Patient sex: F
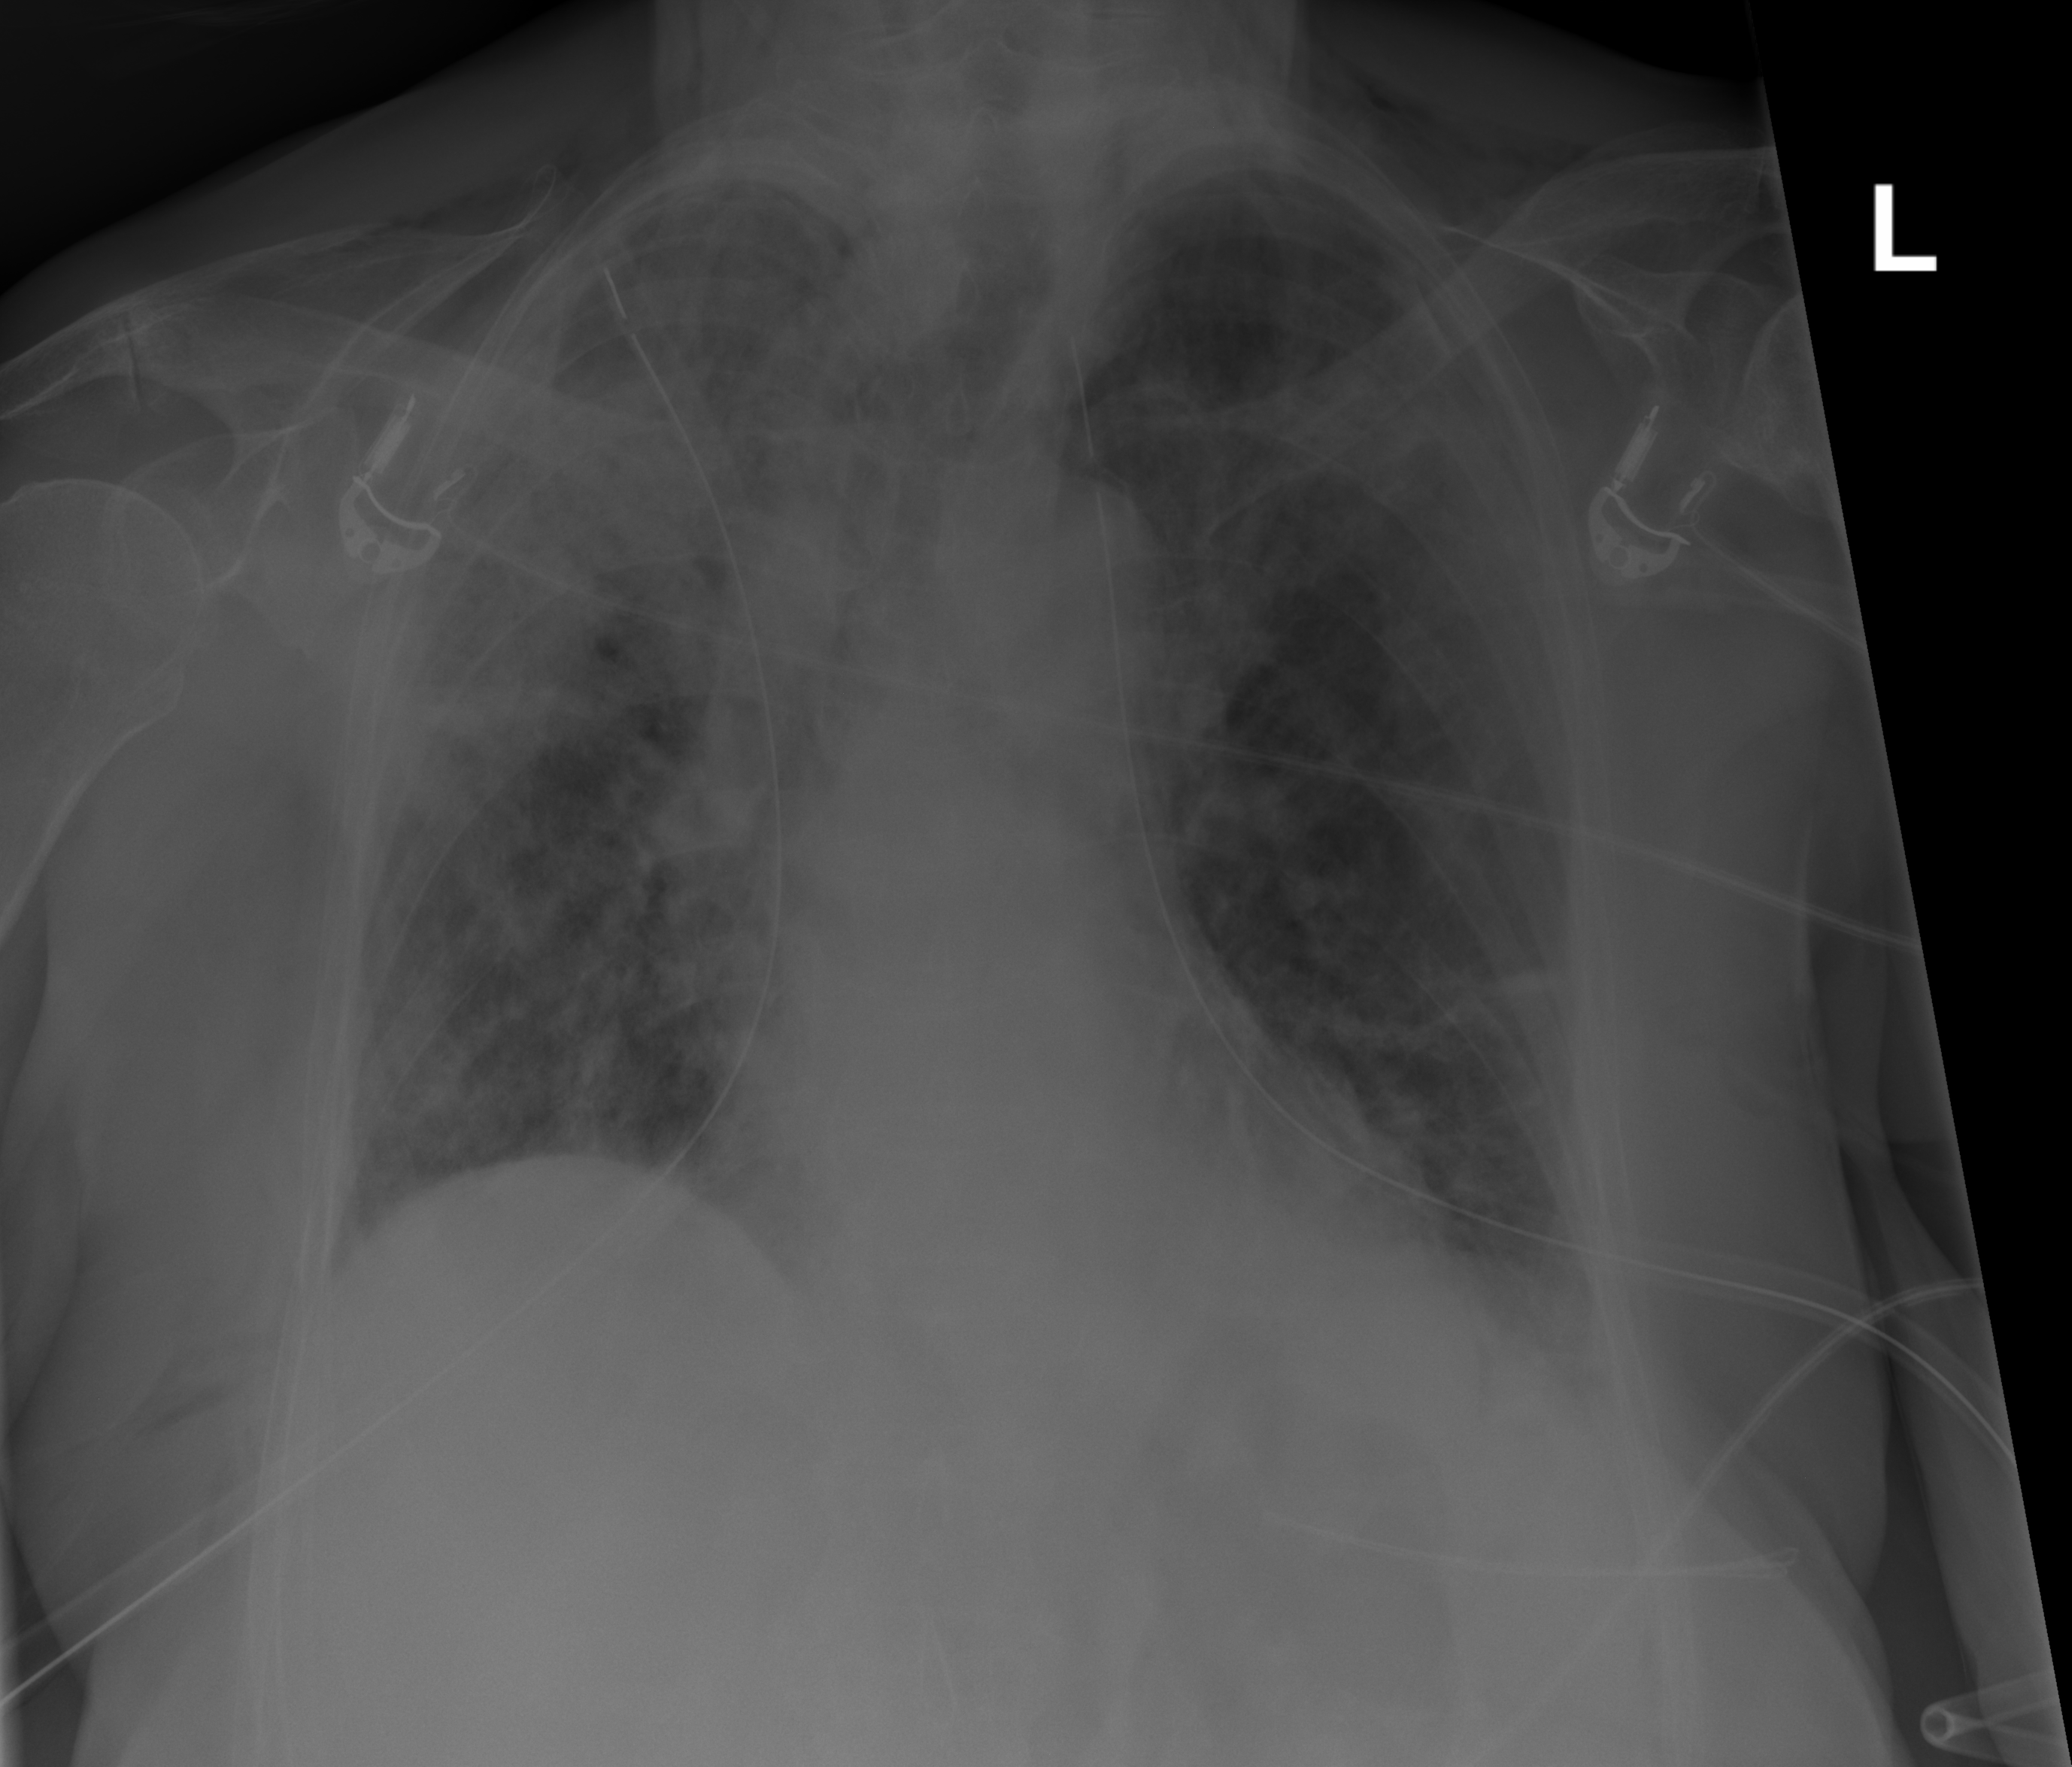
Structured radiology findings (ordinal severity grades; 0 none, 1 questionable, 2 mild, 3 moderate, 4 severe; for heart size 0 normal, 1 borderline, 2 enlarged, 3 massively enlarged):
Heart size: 0
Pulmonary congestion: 0
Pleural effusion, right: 0
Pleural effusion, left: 1
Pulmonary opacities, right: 3
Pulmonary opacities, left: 2
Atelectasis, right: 3
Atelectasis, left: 1